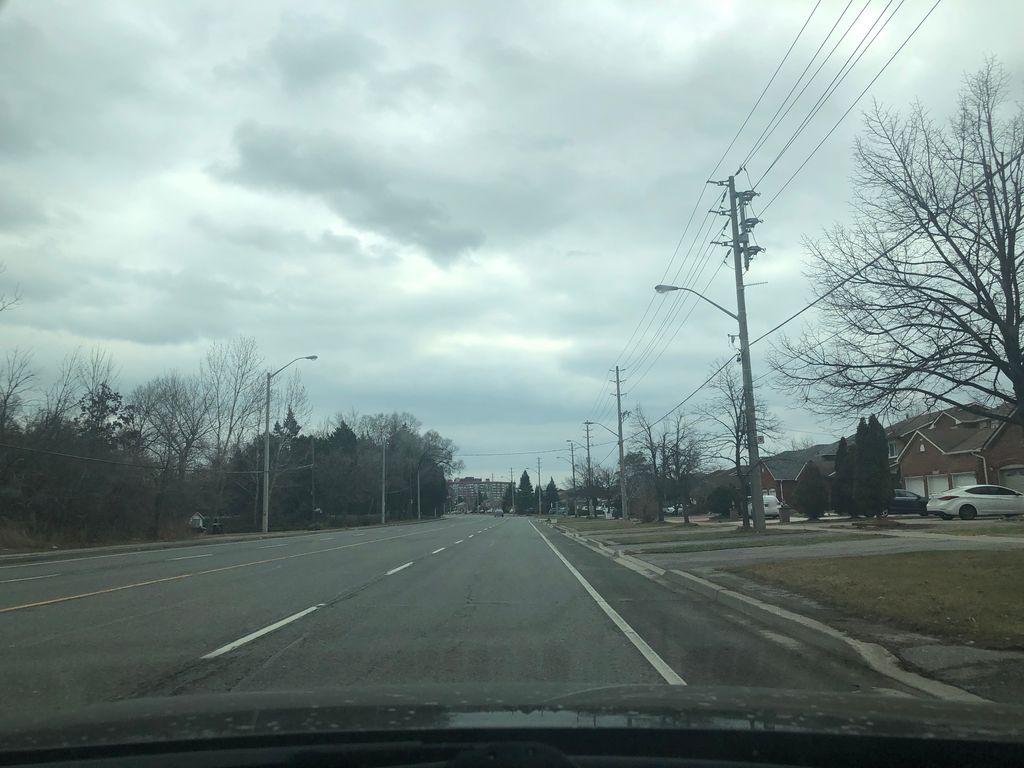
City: toronto